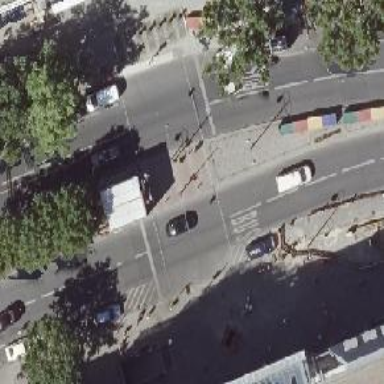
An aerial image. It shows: Road with traffic signals at crossing.